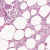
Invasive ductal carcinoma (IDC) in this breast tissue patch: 0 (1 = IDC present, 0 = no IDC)